Question: I am using the following code to parse JSON in android application
'''
JSONArray category = null;
JSONParser jParser = new JSONParser();
JSONObject json = jParser
.getJSONFromUrl("http://www.inchid.com/mobile/cate.php?cType=Product");
try {
category = json.getJSONArray("cate");
for (int i = 0; i < category.length(); i++) {
JSONObject c = category.getJSONObject(i);
String name = c.getString("cate_name");
}
} catch (JSONException e) {
e.printStackTrace();
} catch (Exception e) {
// TODO: handle exception
System.out.println("ERRRORRRRRRRRRRRRRRRRRR");
}
'''
'''
public JSONObject getJSONFromUrl(String url) {
// Making HTTP request
try {
// defaultHttpClient
DefaultHttpClient httpClient = new DefaultHttpClient();
HttpPost httpPost = new HttpPost(url);
HttpResponse httpResponse = httpClient.execute(httpPost);
HttpEntity httpEntity = httpResponse.getEntity();
is = httpEntity.getContent();
} catch (UnsupportedEncodingException e) {
e.printStackTrace();
} catch (ClientProtocolException e) {
e.printStackTrace();
} catch (IOException e) {
e.printStackTrace();
}
try {
BufferedReader reader = new BufferedReader(new InputStreamReader(
is, "iso-8859-1"), 8);
StringBuilder sb = new StringBuilder();
String line = null;
while ((line = reader.readLine()) != null) {
sb.append(line + "
");
}
is.close();
json = sb.toString();
} catch (Exception e) {
Log.e("Buffer Error", "Error converting result " + e.toString());
}
// try parse the string to a JSON object
try {
jObj = new JSONObject(json);
} catch (JSONException e) {
Log.e("JSON Parser", "Error parsing data " + e.toString());
}
// return JSON String
return jObj;
}
'''
This makes my application to force close and below picture is the screen shot of logcat.

Logcat Error is:
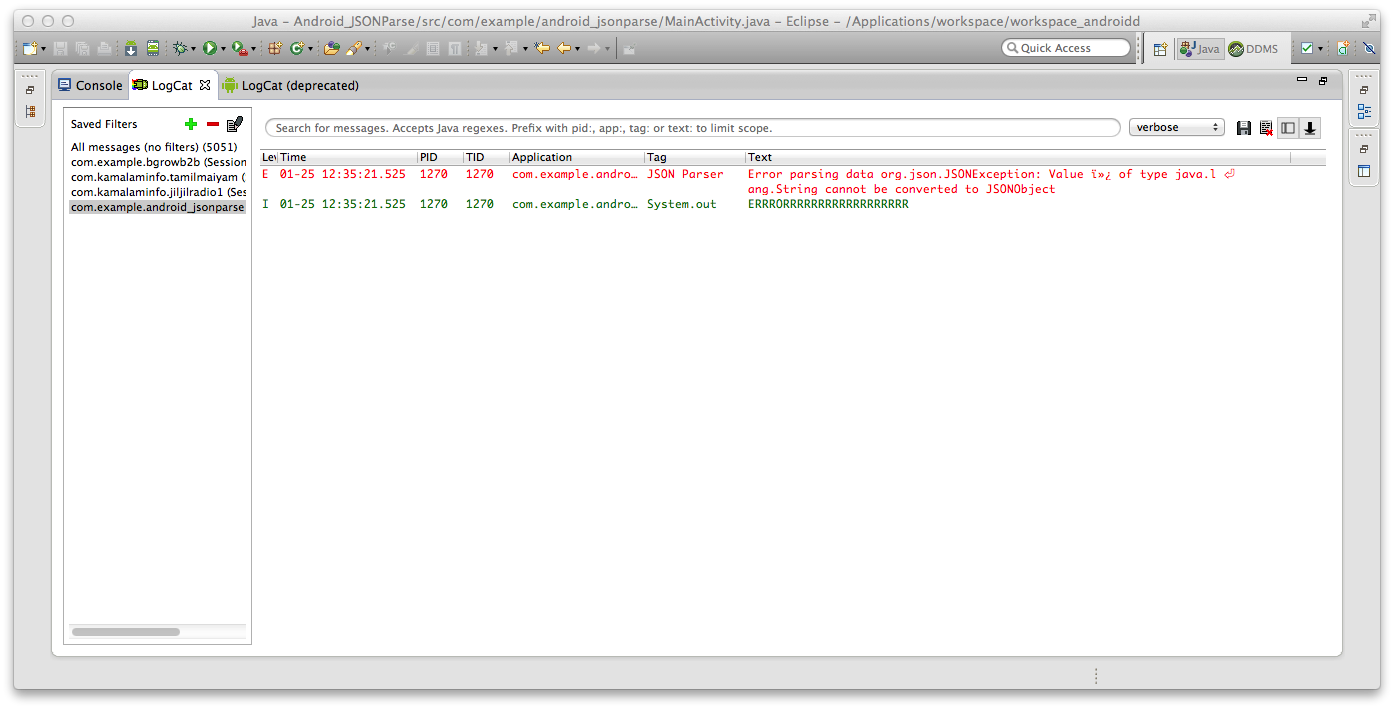
Answer: Some times what happen when you are fetching data from the server at that time some un-wanted characters was added when you compose the String. So try this it will help you.
Instead of return only json object change from
'''
return jObj;
'''
to
'''
return new JSONObject(json.substring(json.indexOf("{"), json.lastIndexOf("}") + 1));
'''
Also remove hidden characters on source String.